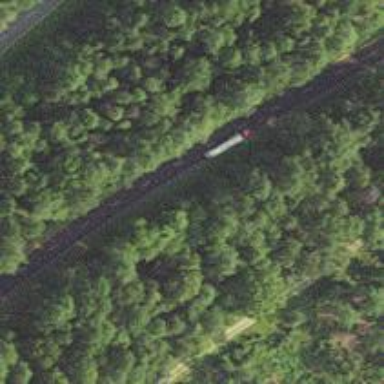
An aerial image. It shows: This image shows trunk highway that functions as expressway.